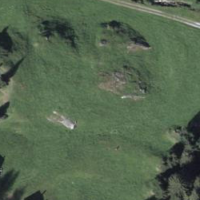
EUNIS habitat code: 23
Species observed at this site:
Fabriciana niobe